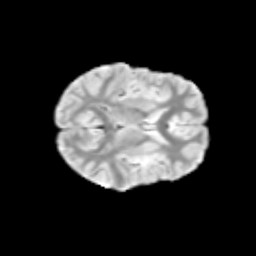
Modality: T2w
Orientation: axial
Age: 9
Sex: female
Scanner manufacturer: siemens
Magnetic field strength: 3 T
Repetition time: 3.8 s
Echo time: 0.07 s